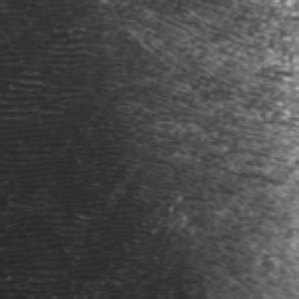
Label: frost